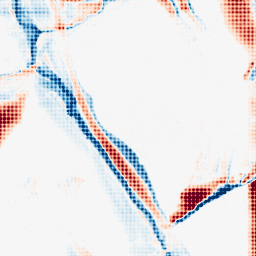
Category: morphological
Decomposition family: morphological_ellipse
Decomposition parameters: operation: average
width: 5
height: 50
Upsampling method: sinc_blackman
Upsampling parameters: scale: 4
kernel_size: 4
Upsampling scale: 4